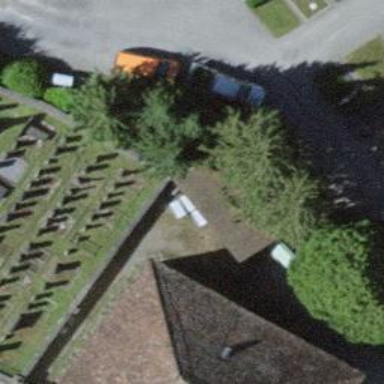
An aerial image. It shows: Shed building.